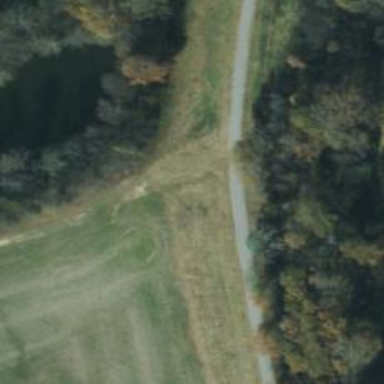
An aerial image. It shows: Track with grade2 tracktype and embankment dyke alongside.